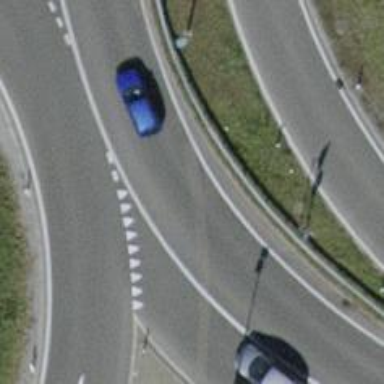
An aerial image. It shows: Road with "give way" sign.